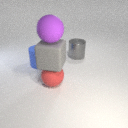
large gray metal cylinder behind large red rubber sphere